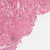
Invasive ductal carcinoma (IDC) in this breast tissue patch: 0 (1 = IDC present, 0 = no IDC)